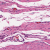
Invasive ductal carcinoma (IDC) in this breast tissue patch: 0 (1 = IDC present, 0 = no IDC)